Question: I have an excel macro that can separate and save files per column. My problem is that I cannot make it work with large number of rows (60,000).
What should I change in my VBA code below to make it work?

'''
Dim MyFile, NewFile As Variant
Dim sort_data As String
Dim last_row, tfiles, start_row, ktr As Integer
'Capture errors
On Error GoTo ErrorHandler
'Check for complete data
If (Separate.file_open.Value = False And Separate.Filename _
= "") Or Separate.first = "" Or Separate.last = "" Or _
Separate.sort = "" Or Separate.left_column = "" Or _
Separate.right = "" Then
MsgBox "Insufficient data.", 16, "Warning!"
Exit Sub
End If
'Turn application alerts off
Application.DisplayAlerts = False
'Open filename if necessary
If Separate.file_open.Value = False Then
Workbooks.Open Separate.Filename
End If
'Get current workbook name
MyFile = left(ActiveWorkbook.Name, Len(ActiveWorkbook.Name) _
- 4)
'Get last row of data
For last_row = Separate.last + 1 To <PHONE>
If Range(Separate.sort & last_row).Value = "" Then
Exit For
End If
Next last_row
'Sort data
Range(Separate.left_column & Separate.last, Separate.right & last_row).Select
Selection.sort Key1:=Range(Separate.sort & Separate.last + 1), Order1:=xlAscending, Header:=True, _
OrderCustom:=1, MatchCase:=False, Orientation:=xlTopToBottom
'''
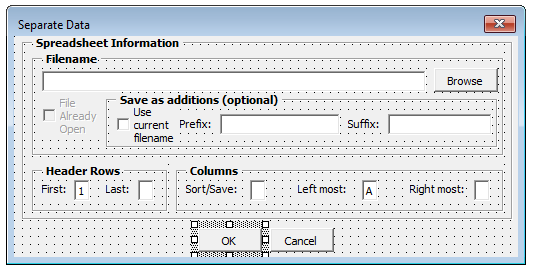
Answer: The problem is due to:
'''
Dim last_row, tfiles, start_row, ktr As Integer
'''
'Integer' mentioned in the script having a max number 32,767. You can use 'Long' instead of 'Integer'.
'''
Dim last_row, tfiles, start_row, ktr As Long
'''